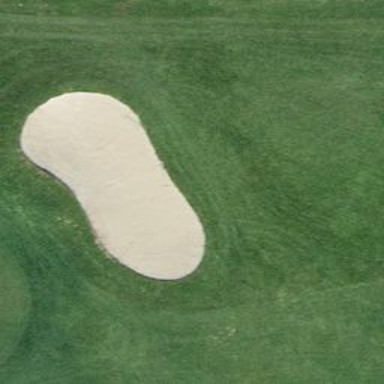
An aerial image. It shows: Golf bunker filled with natural sand.